Interaction volume radius: 5 \u00c5
Interaction volume height: 10 \u00c5
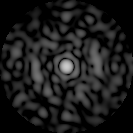
Disorder parameter: 0.8077